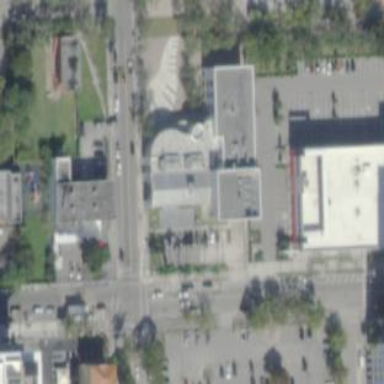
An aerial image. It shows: Theatre building.